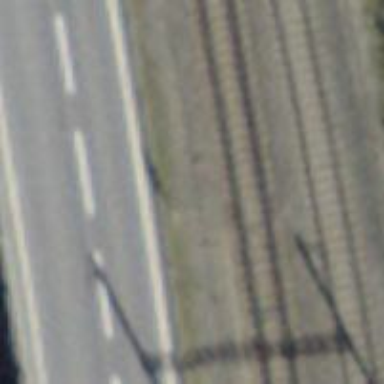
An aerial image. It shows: Railway switch.